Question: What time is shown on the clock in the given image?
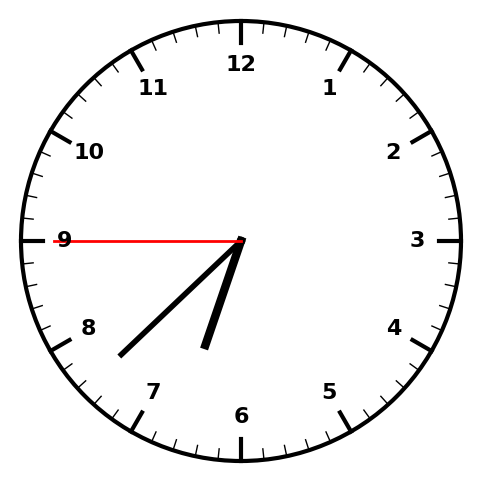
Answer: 06:37:45